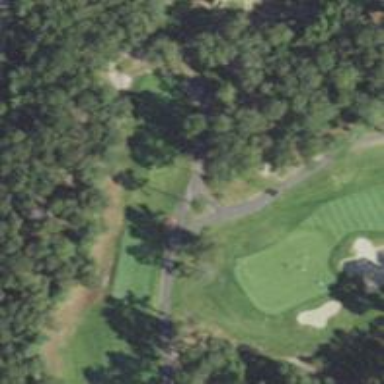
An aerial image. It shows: Path used for both walking and golf.